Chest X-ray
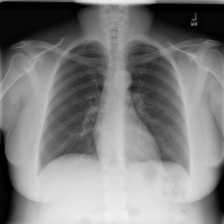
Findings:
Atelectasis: negative
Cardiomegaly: negative
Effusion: negative
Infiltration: negative
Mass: negative
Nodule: negative
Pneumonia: negative
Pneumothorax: negative
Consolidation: negative
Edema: negative
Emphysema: negative
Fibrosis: negative
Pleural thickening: negative
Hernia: negative